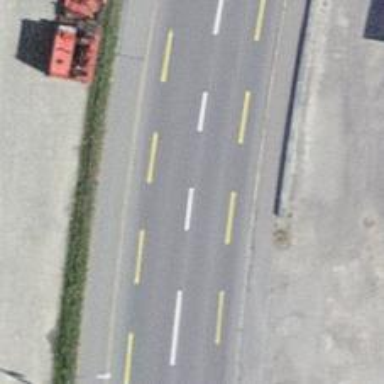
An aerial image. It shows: Primary highway with dedicated lane for cyclists.